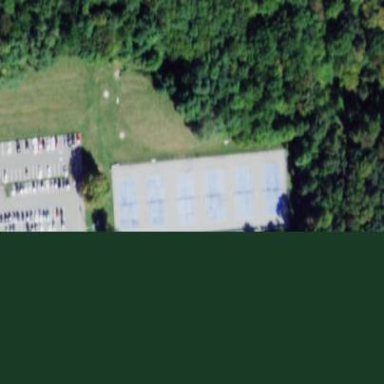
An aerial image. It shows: Shooting range on leisure land pitch.